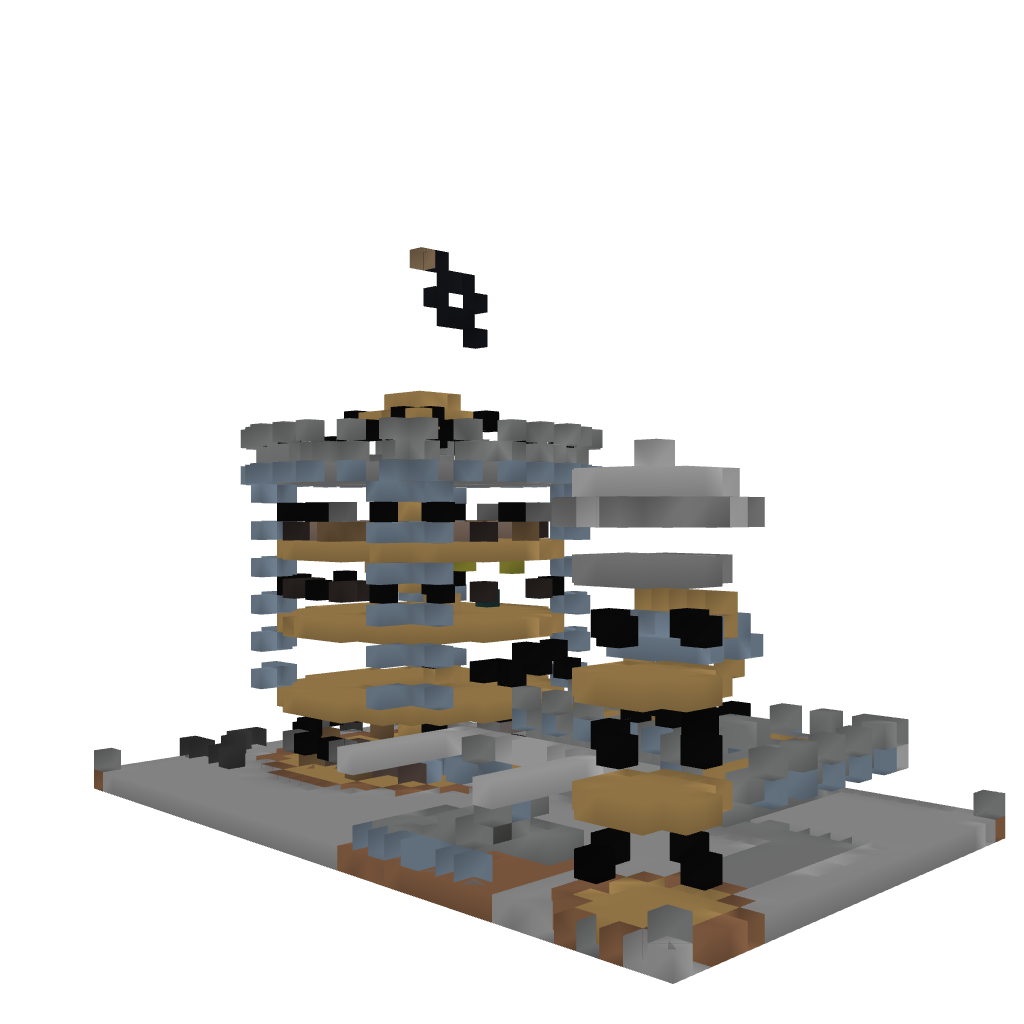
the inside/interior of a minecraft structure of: Ramshorn Fortress